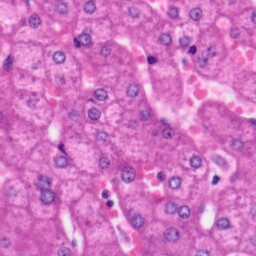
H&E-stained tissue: Liver